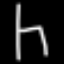
Label: chair